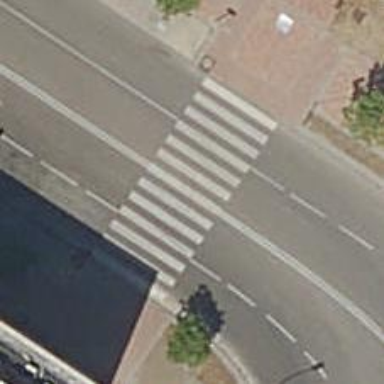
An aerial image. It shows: Marked road crossing.